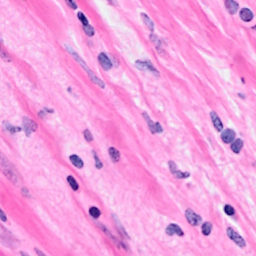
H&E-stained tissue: Breast